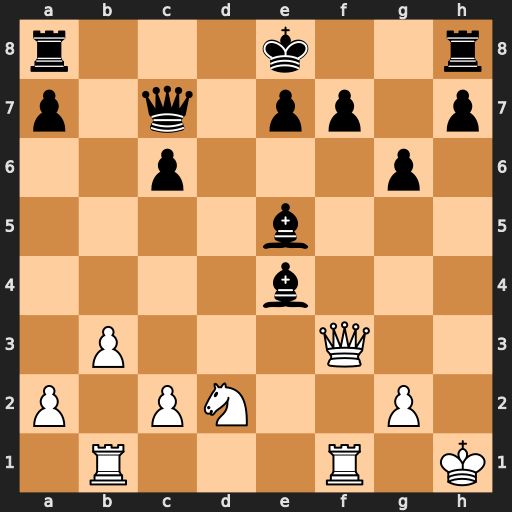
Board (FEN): r3k2r/p1q1pp1p/2p3p1/4b3/4b3/1P3Q2/P1PN2P1/1R3R1K
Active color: w
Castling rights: kq
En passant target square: -
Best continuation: Qxf7+ Kd7 Nxe4